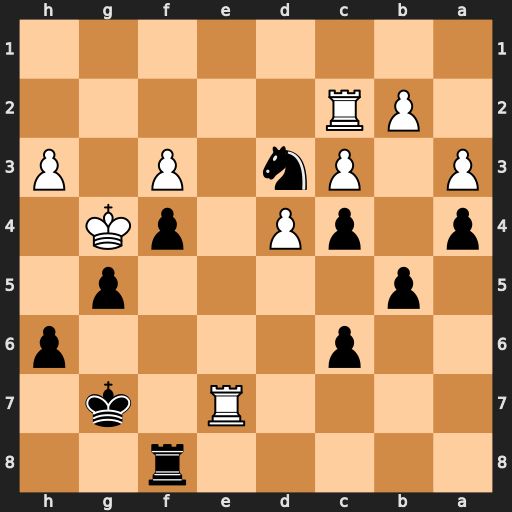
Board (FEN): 5r2/4R1k1/2p4p/1p4p1/p1pP1pK1/P1Pn1P1P/1PR5/8
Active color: b
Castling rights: -
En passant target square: -
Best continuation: Kf6 Rh7 Kg6